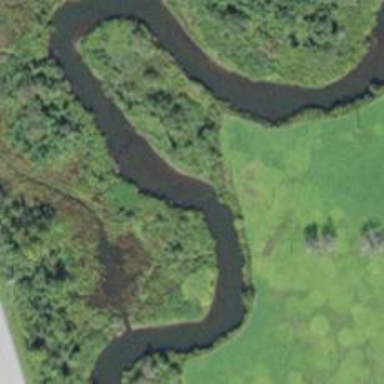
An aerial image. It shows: Beautiful view of river.